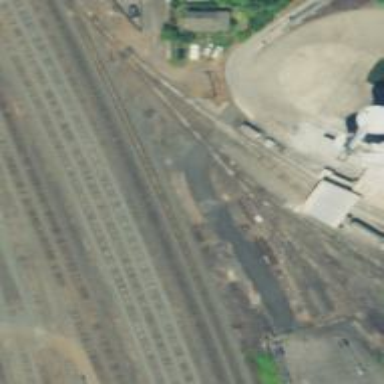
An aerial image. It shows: Level crossing along the railway.